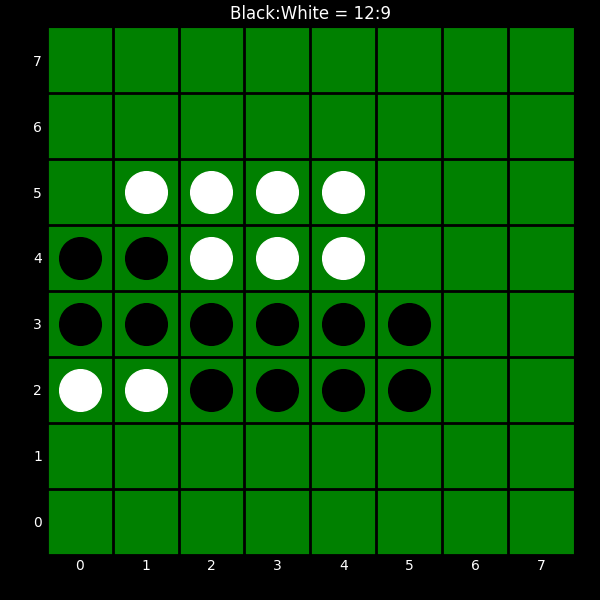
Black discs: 12
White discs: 9